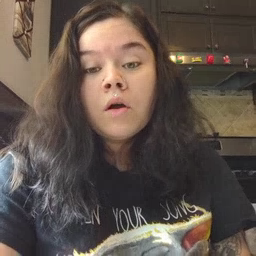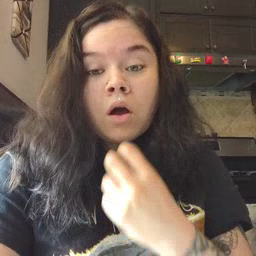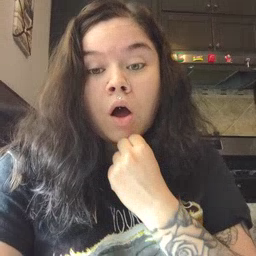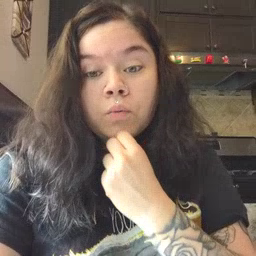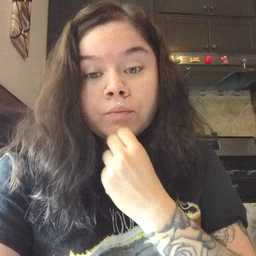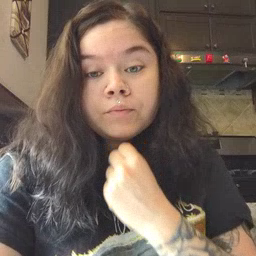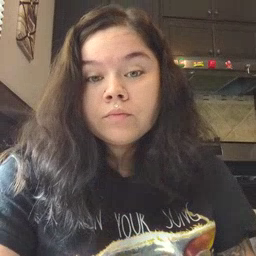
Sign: underwear